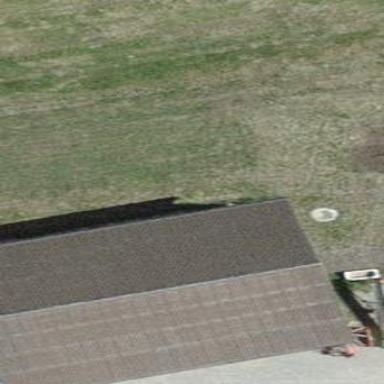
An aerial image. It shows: Barn.